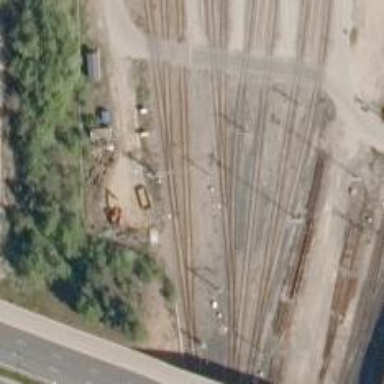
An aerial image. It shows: Rail yard with electrified contact lines for the railway.